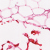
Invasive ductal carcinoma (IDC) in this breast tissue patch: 0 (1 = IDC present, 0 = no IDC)